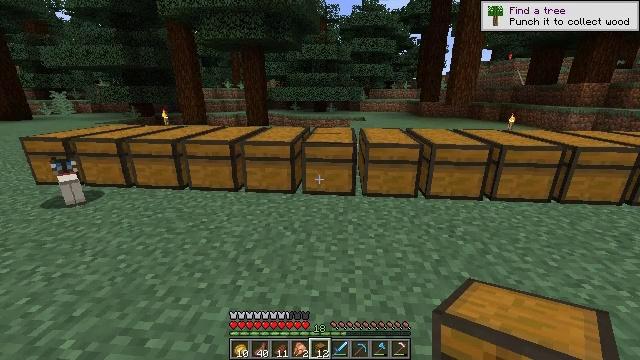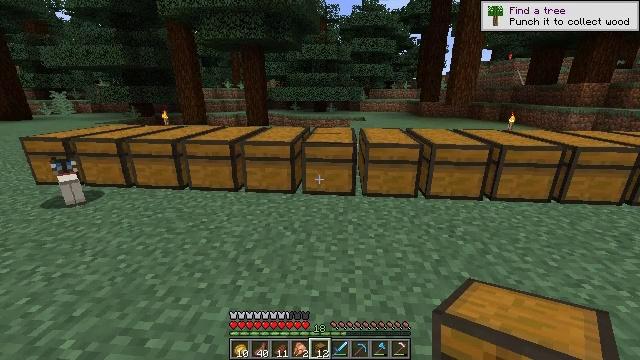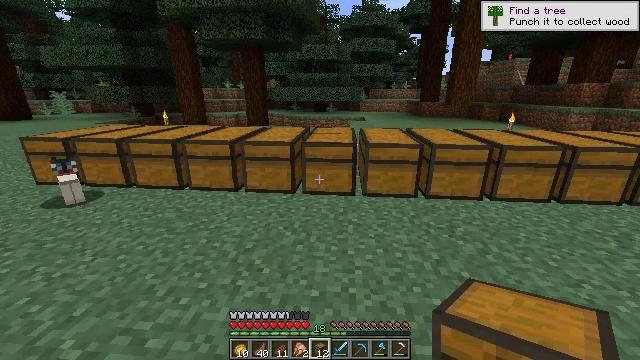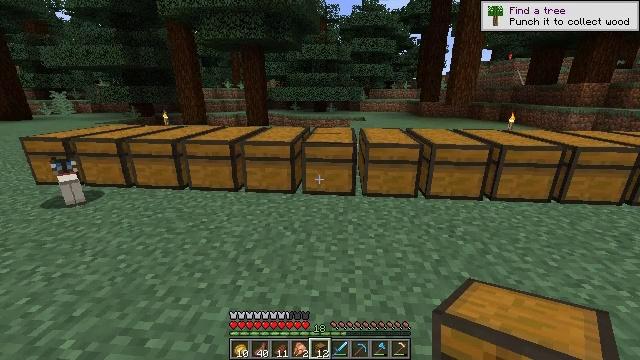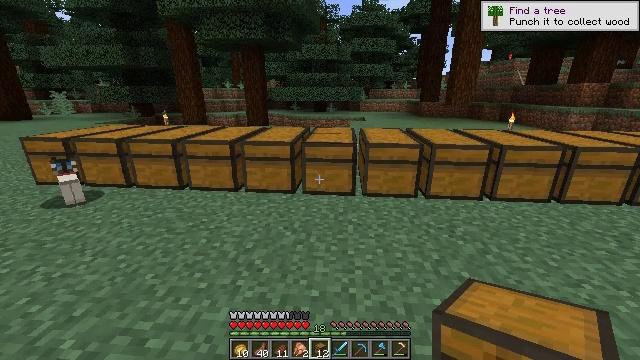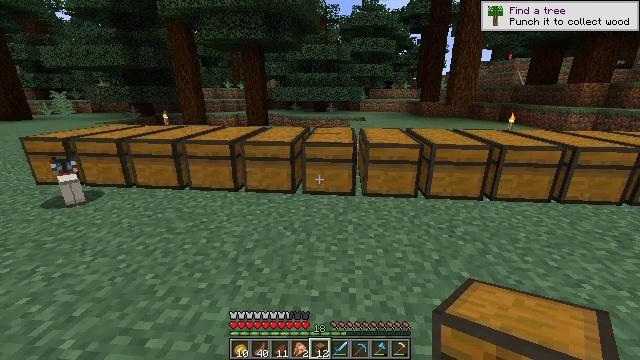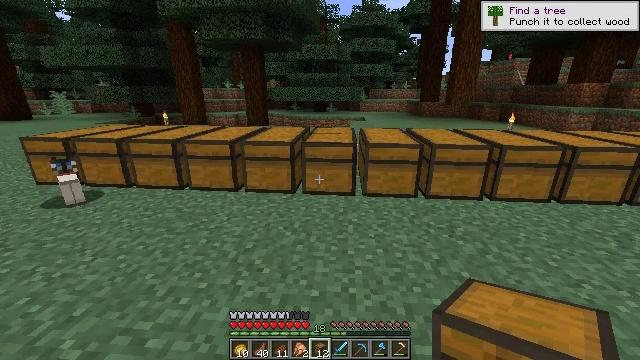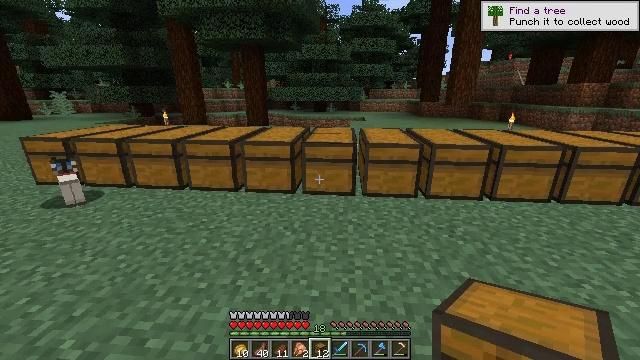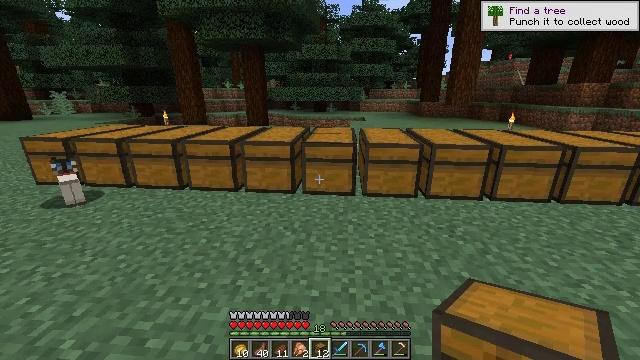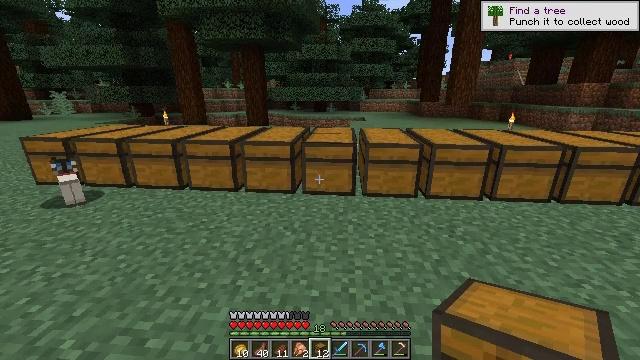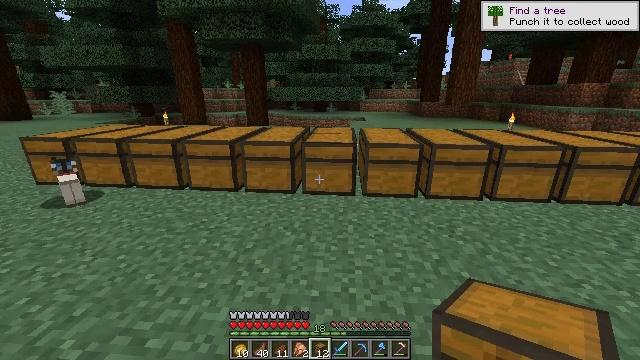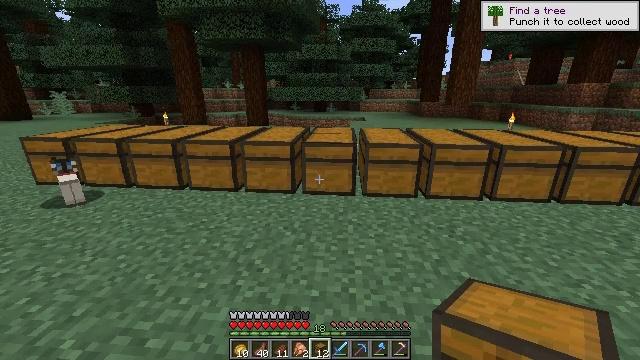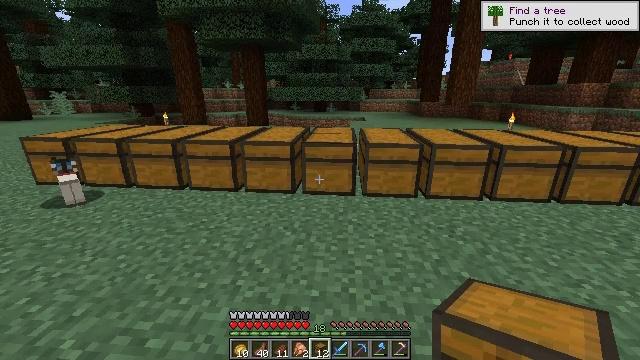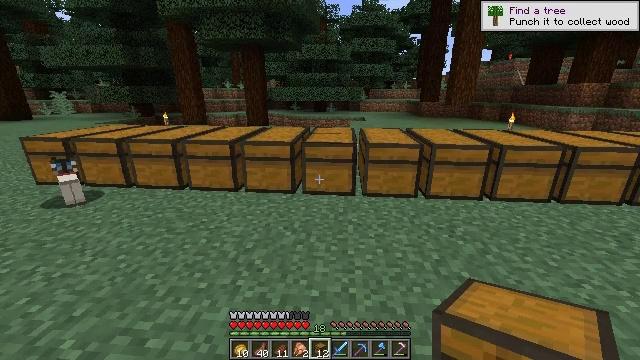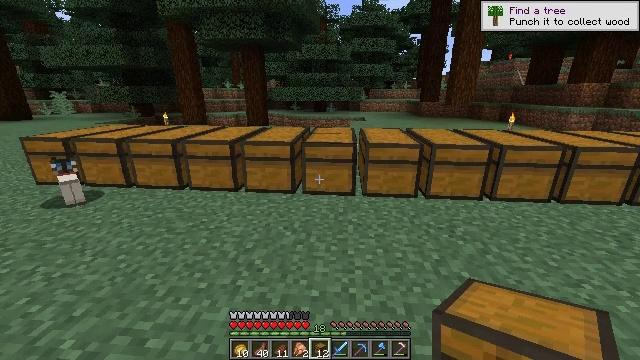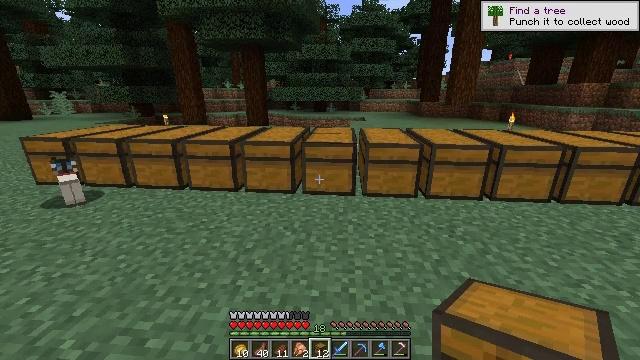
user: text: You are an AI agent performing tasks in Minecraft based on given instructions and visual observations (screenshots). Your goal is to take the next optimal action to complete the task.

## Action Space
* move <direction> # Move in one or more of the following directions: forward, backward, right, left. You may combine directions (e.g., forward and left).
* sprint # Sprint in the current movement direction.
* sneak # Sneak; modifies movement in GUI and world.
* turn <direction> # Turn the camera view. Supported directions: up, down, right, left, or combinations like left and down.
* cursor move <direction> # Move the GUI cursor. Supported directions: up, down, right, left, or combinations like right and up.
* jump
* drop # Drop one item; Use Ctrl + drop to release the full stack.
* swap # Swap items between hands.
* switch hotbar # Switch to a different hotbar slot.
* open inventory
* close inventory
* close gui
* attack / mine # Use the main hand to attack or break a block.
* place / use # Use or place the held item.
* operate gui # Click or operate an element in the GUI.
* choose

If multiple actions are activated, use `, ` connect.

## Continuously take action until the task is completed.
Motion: motion action
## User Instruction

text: mine block trapped chest
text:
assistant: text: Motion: no_op
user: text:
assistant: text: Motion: no_op
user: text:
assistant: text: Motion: no_op
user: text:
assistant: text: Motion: no_op
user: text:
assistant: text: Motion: no_op
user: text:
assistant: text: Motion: no_op
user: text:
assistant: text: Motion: no_op
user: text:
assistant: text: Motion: no_op
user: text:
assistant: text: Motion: no_op
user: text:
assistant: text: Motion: no_op
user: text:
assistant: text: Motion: no_op
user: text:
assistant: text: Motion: no_op
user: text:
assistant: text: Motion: no_op
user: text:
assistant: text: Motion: no_op
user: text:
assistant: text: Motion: no_op
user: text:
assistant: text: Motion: no_op
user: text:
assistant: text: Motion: no_op
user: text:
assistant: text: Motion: no_op
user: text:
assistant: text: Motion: no_op
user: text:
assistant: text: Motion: no_op
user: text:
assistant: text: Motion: no_op
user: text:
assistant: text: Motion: no_op
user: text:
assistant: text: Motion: no_op
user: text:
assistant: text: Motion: no_op
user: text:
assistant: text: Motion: no_op
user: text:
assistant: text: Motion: no_op
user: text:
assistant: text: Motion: no_op
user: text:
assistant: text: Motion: no_op
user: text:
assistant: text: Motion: no_op
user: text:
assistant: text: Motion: no_op